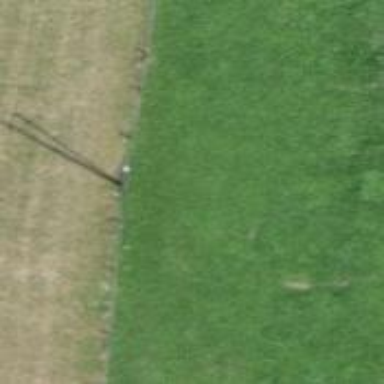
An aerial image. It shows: Power pole.